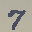
Label: 7